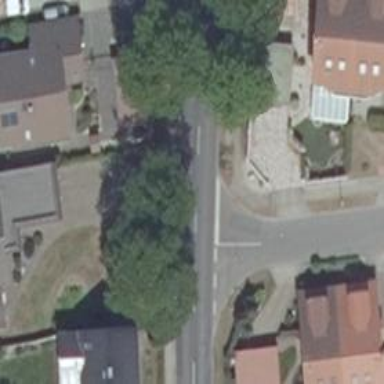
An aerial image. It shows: Stop road.